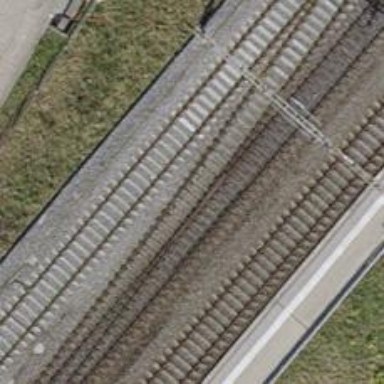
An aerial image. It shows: Single railway track with electrification through contact line.